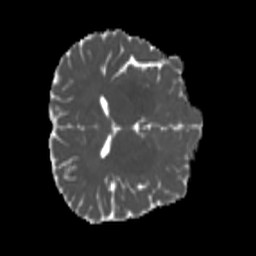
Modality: MD
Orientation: axial
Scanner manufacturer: siemens
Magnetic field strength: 3 T
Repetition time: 4 s
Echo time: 0.0594 s